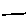
Label: line